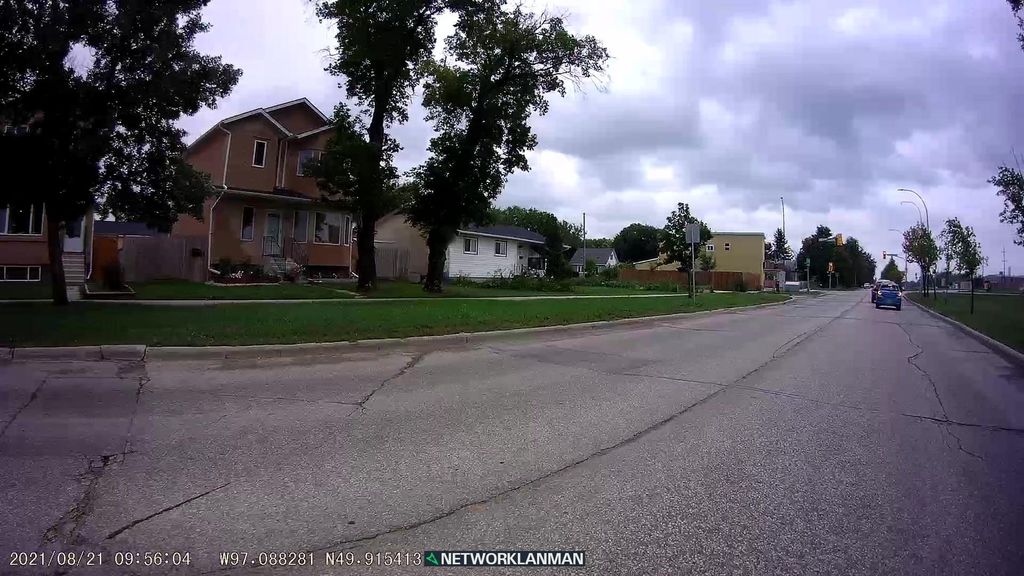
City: winnipeg